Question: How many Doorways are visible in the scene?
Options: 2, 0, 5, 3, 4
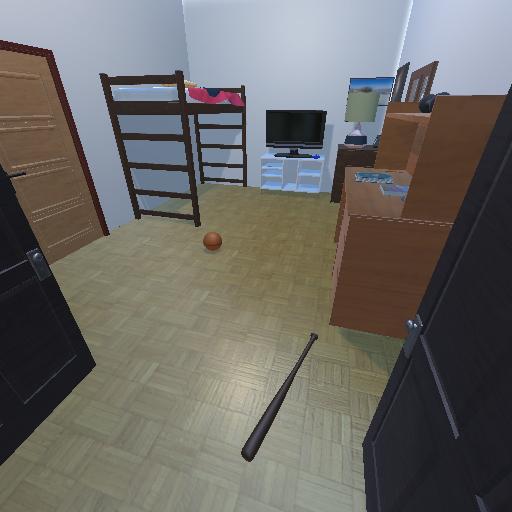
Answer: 2